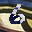
Label: 6